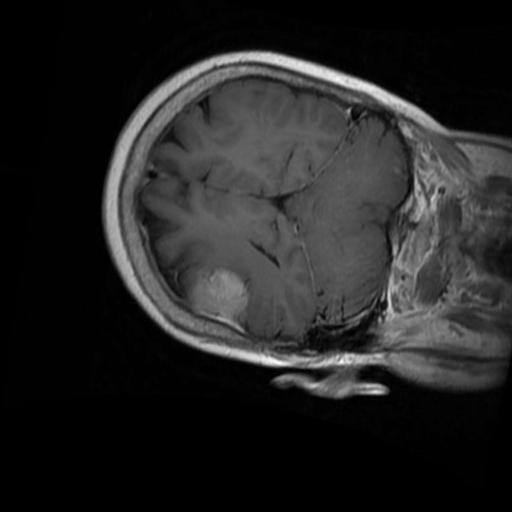
Label: brain_menin